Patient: sex F, age 56
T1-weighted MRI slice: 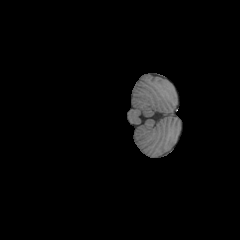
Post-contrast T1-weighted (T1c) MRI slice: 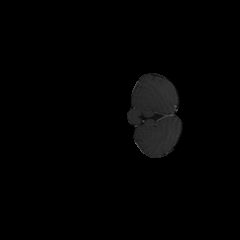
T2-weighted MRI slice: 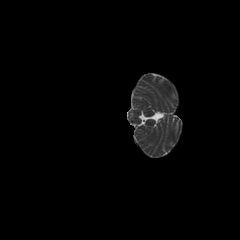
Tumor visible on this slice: no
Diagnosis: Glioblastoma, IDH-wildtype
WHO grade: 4